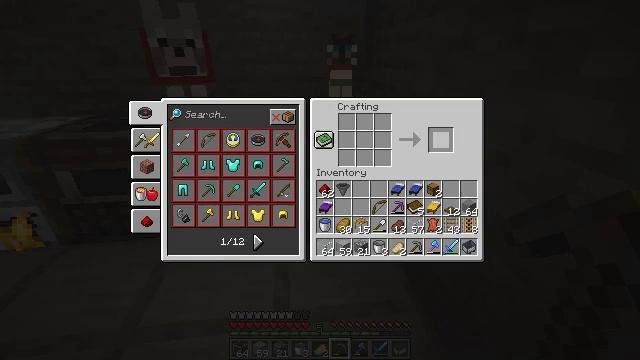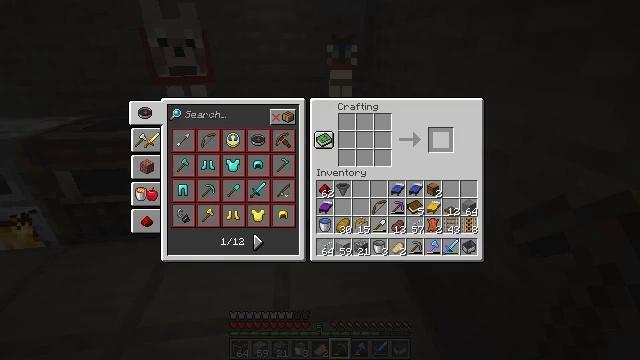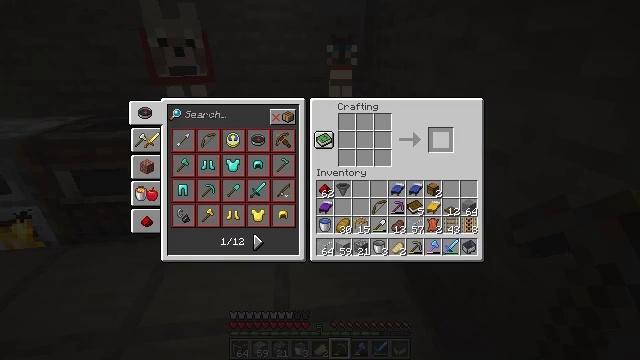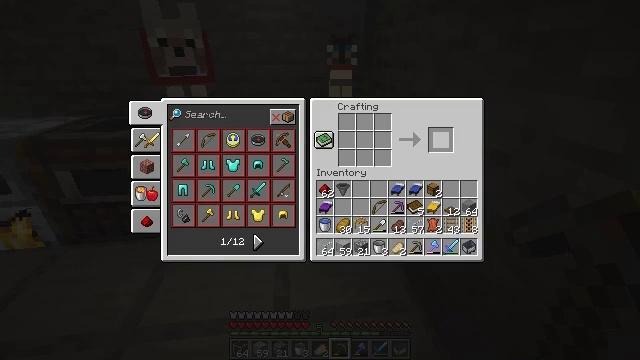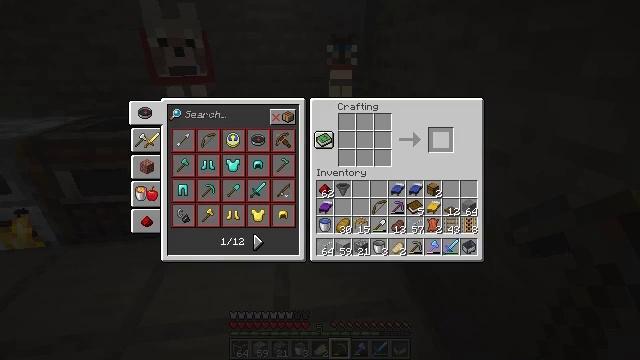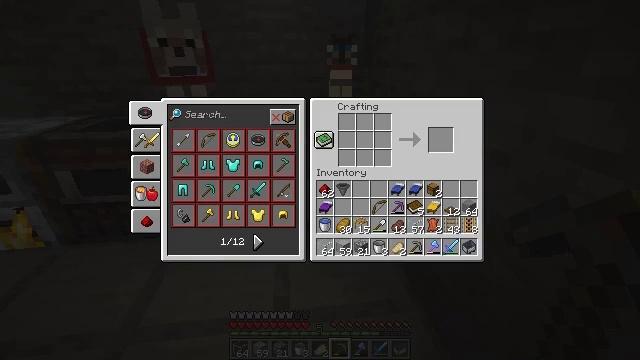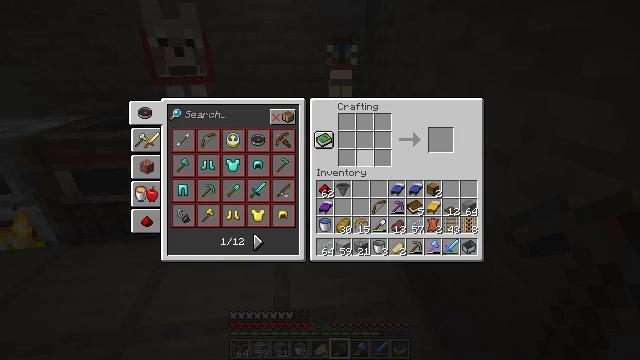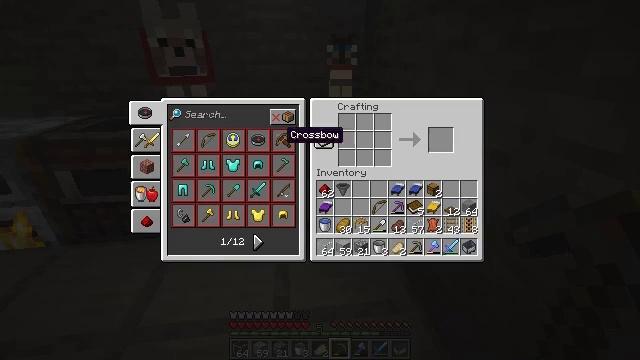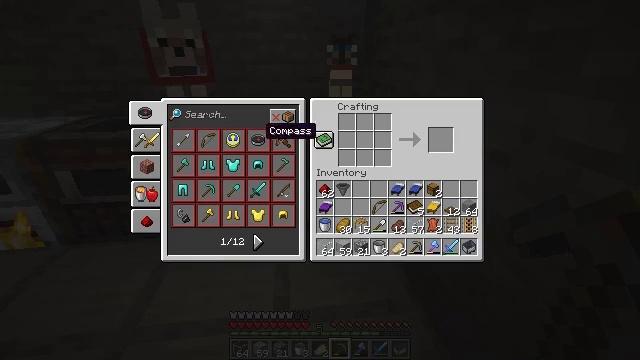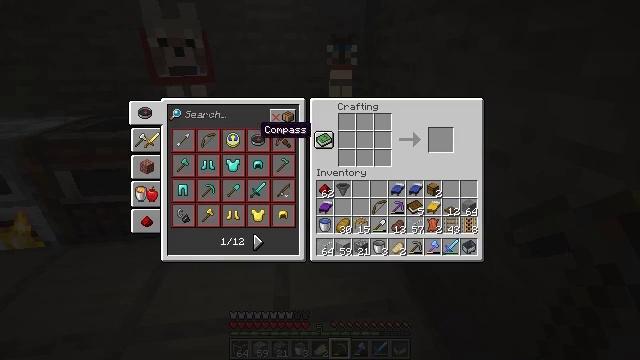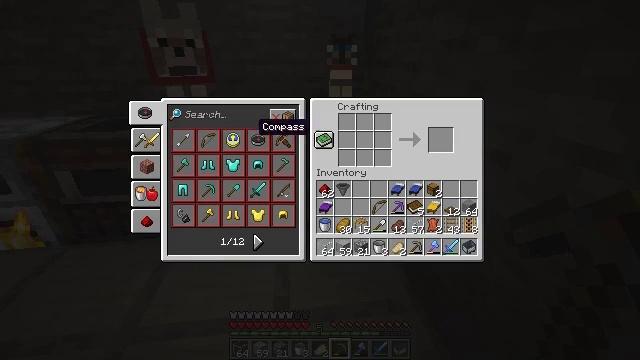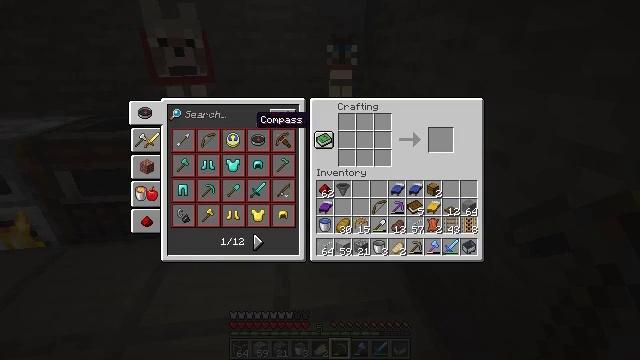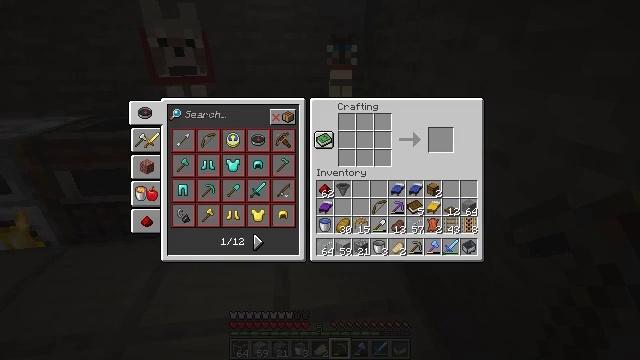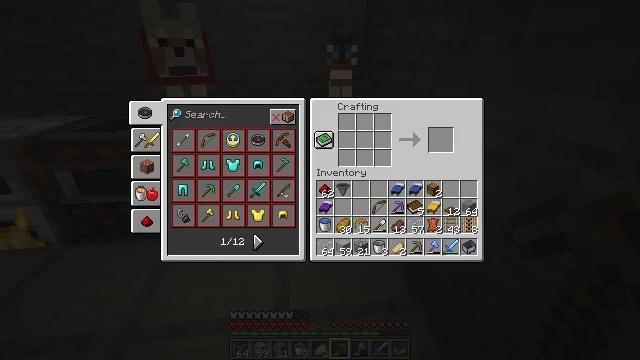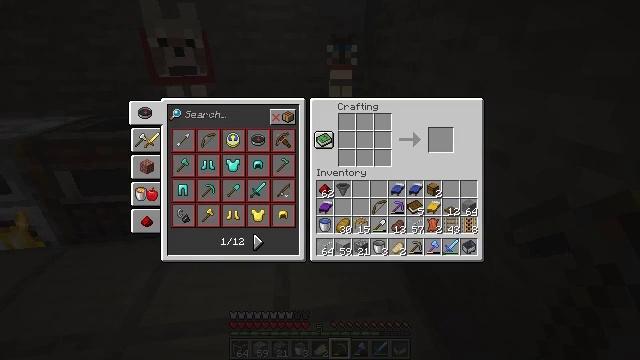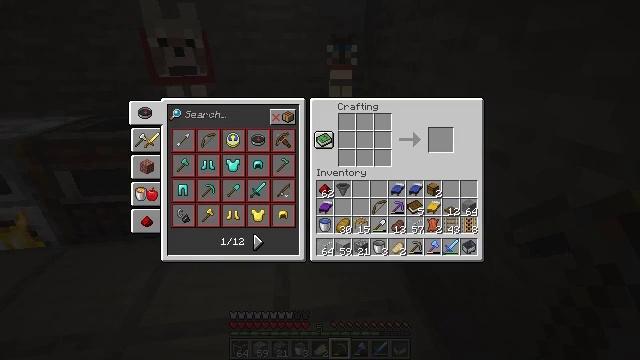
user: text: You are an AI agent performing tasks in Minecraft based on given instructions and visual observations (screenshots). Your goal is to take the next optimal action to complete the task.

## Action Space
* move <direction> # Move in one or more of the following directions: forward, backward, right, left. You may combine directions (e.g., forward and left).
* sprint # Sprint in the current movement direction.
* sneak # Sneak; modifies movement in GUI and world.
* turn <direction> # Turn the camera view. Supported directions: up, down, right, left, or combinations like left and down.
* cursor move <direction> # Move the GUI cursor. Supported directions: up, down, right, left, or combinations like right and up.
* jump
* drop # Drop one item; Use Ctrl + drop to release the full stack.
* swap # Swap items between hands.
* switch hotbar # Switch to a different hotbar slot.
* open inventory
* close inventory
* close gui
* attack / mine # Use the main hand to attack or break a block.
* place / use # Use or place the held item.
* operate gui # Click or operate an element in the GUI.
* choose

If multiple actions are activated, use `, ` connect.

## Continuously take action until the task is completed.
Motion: motion action
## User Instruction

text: Use the crafting table to make a dropper.
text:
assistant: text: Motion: sneak
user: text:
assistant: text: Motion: sneak
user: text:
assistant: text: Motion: sneak
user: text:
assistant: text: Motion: sneak
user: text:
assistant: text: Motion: turn left
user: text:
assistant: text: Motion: turn left
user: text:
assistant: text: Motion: turn left and up
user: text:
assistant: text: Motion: turn left
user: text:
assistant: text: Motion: no_op
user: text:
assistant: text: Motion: no_op
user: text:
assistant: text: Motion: no_op
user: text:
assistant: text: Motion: no_op
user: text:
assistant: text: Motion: turn left
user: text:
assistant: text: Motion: turn left
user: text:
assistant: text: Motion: no_op
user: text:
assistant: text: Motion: no_op
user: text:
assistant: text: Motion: no_op
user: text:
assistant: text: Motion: no_op
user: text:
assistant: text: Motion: attack / mine
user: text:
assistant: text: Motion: attack / mine
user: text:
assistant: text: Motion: attack / mine
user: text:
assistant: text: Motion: no_op
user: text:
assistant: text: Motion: no_op
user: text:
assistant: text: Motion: no_op
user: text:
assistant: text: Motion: no_op
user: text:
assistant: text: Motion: no_op
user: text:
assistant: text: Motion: no_op
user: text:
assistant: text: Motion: no_op
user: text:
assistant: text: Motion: no_op
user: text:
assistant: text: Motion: no_op